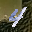
Label: 4